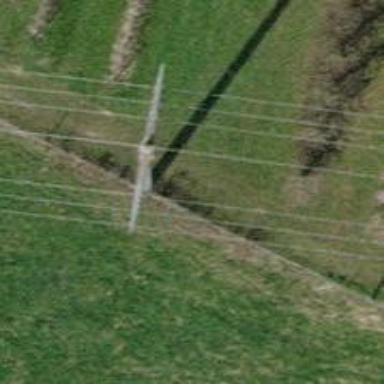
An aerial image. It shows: Concrete power pole.